Question: I am trying to recreate the look of figure below using matplotlib (<URL>.

However, I am having issues with the placement of the 'ylabel'. I want it at the top of the 'y'-axis, as it is on the figure. I have tried setting its position with 'ax.yaxis.set_label_position()', but this only accepts 'left' or 'right' for the y-axis. Is there an option to control the position of the 'ylabel', or should I just use 'ax.text' and set the text's position manually?
EDIT: As it turns out, the 'ax.set_ylabel(position=(x,y))' sets the position of the label relative to the graph coordinates. However, because of its horizontal rotation, the label is a little too much to the right, and 'position(x,y)' does not seem to accept negative inputs. Is there a way to move the label a little to the left?
I include the code used to generate the skeleton of the figure here, even though it's rather messy.
'''
import matplotlib as mpl
import matplotlib.pyplot as plt
import numpy as np
mpl.rcParams['text.usetex'] = True
mpl.rcParams['text.latex.preamble'] = [r"\usepackage[charter]{mathdesign}"]
mpl.rcParams['font.family'] = ['serif']
mpl.rcParams['font.size'] = 10
nb_procs = np.array([1, 2, 4, 12, 24, 48, 96, 192, 384])
def adjust_spines(ax, spines):
for loc, spine in ax.spines.items():
if loc in spines:
spine.set_position(('outward', 10)) # outward by 10 points
spine.set_smart_bounds(True)
else:
spine.set_color('none') # don't draw spine
# turn off ticks where there is no spine
if 'left' in spines:
ax.yaxis.set_ticks_position('left')
else:
# no yaxis ticks
ax.yaxis.set_ticks([])
if 'bottom' in spines:
ax.xaxis.set_ticks_position('bottom')
else:
# no xaxis ticks
ax.xaxis.set_ticks([])
# -- We create the figure.
figPres = plt.figure(figsize=(3,1.75))
axPres = figPres.add_subplot(111)
# -- We remove any superfluous decoration.
# Remove the axis decorations on the right and on the top.
axPres.spines['top'].set_visible(False)
axPres.spines['right'].set_visible(False)
# Make the remaining spines a light gray.
axPres.spines['bottom'].set_color('gray')
axPres.spines['left'].set_color('gray')
adjust_spines(axPres, ['left', 'bottom'])
# -- Set the x ticks.
axPres.set_xscale('log')
axPres.set_xlim((0.75,500))
axPres.set_xticks((nb_procs))
axPres.set_xticklabels( (r'1', r'2', r'4', r'12', r'24', r'48', r'96', r'192', r'384'), color='gray' )
axPres.xaxis.set_ticks_position('bottom')
for tic in axPres.xaxis.get_major_ticks():
tic.tick1On = tic.tick2On = False
# -- Set the y ticks.
axPres.set_ylim((0,1))
axPres.set_yticks((0.0,0.5,1.0))
axPres.set_yticklabels((r'0', '', r'1'))
axPres.yaxis.set_ticks_position('left')
axPres.tick_params(axis='y', colors='gray')
#for tac in axPres.yaxis.get_major_ticks():
# tac.tick1On = tac.tick2On = False
for toc in axPres.xaxis.get_minor_ticks():
toc.tick1On = toc.tick2On = False
# -- Set the titles of the axes.
axPres.set_ylabel(r"Efficacit\'e", color='gray', rotation='horizontal')
axPres.yaxis.set_label_position('right')
axPres.set_xlabel(r"Nombre de processeurs", color='gray')
plt.show()
'''
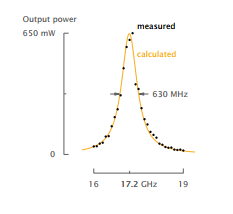
Answer: You can move the ylabel using <URL>, which does accept negative numbers. For your example, I removed the line with 'set_label_position', and added:
'''
axPres.yaxis.set_label_coords(-0.1,1.02)
'''
<URL>